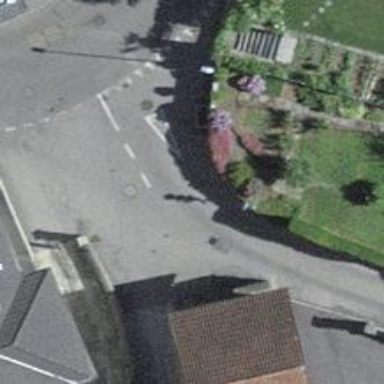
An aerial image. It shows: Residential road with asphalt surface.